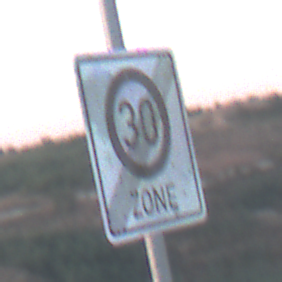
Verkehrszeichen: EndeZone30
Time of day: SunriseSunset
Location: Outdoor (Nature)
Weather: Clear
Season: NotSpecified
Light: Natural